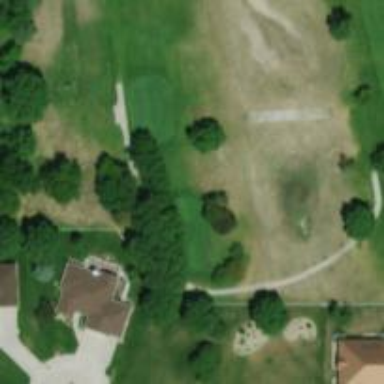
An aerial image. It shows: Grassy area designated as golf tee.